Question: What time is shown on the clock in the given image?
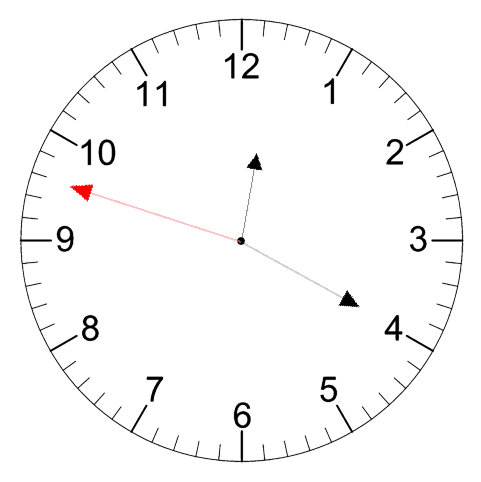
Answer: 12:19:48